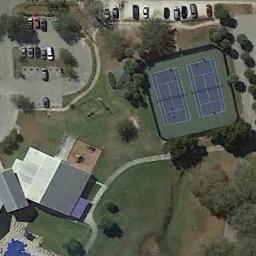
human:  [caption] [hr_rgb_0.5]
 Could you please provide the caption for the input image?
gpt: There are parking lots and buildings next to the tennis court on the lawn .

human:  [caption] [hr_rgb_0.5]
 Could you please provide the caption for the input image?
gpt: Many trees are around the tennis courts .

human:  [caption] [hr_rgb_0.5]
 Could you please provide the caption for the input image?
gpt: The tennis court is on the grass next to some trees and parking lot .

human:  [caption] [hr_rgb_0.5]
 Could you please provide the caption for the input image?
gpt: There are several cars parked by the tennis court .

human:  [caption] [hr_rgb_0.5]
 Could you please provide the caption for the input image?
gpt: There are some green trees and cars beside the tennis court .